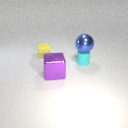
small cyan rubber cylinder below large blue metal sphere